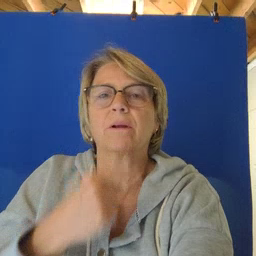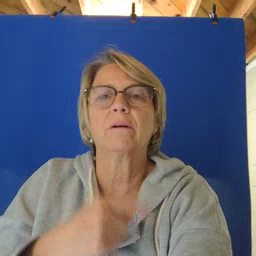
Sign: mouth